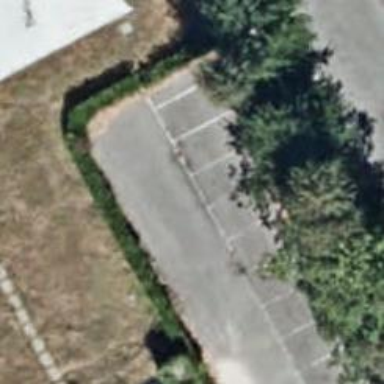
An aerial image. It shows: Road serving as parking aisle.